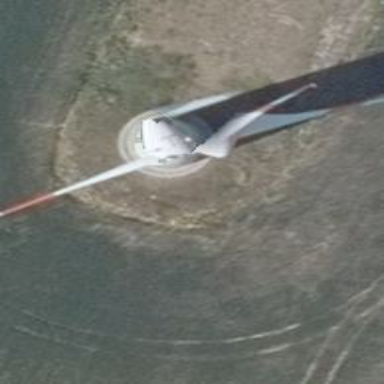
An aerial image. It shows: Wind-powered generator.